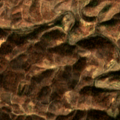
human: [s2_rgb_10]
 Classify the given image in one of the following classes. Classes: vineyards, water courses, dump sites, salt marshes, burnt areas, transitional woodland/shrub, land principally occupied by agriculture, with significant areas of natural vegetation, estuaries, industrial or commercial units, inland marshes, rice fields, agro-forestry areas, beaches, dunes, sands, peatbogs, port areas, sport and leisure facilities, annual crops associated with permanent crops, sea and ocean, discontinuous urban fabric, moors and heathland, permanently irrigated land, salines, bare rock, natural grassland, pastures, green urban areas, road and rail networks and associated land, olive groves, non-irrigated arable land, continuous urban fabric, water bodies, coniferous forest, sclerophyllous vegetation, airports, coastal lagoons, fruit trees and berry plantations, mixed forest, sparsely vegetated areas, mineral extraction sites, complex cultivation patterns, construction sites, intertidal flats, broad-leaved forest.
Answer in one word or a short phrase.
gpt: land principally occupied by agriculture, with significant areas of natural vegetation, coniferous forest, mixed forest, transitional woodland/shrub